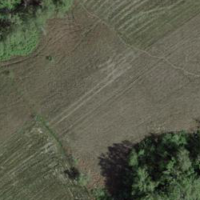
EUNIS habitat code: 16
Species observed at this site:
Cephalanthera longifolia